Question: Hello i am trying to spawn boxes side by side i dont know what to do i have tried
using 'Float:left;' but that also didnt work
here is my css code
'''
<style>
div.heh
{
width:550px;
height:200px;
border:1px solid black;
background-color: #f5f5f5;
border: .5px solid #e3e3e3;
border-radius: 1px;
padding: 19px;
margin-bottom: 5px;
min-height: 10px;
-webkit-box-shadow: inset 0 1px 1px rgba(0, 0, 0, 0.05);
box-shadow: inset 0 1px 1px rgba(0, 0, 0, 0.05);
box-align:left
float:left;
}
div.hehh
{
width:550px;
height:200px;
border:1px solid black;
background-color: #f5f5f5;
border: .5px solid #e3e3e3;
border-radius: 1px;
padding: 19px;
margin-bottom: 5px;
min-height: 10px;
-webkit-box-shadow: inset 0 1px 1px rgba(0, 0, 0, 0.05);
box-shadow: inset 0 1px 1px rgba(0, 0, 0, 0.05);
box-align:right
float:right;
}
</style>
<!------- here is the HTML Structure ----->
<div class="heh" align="left">
<h3>SteamRep:<button type="button" class="btn btn-default" >Normal</button><br>
<a href="http://backpack.tf/id/712">View Backpack</a><br>
<a href="http://www.tf2outpost.com/user/285419">View TF2Outpost</a>
</h3>
</div>
<div class="hehh">
<h3>Positive Reputation:<font color="green">100</font><br>
Negative Reputation:<font color="red">1</font></br>
Total Raffles Participated:<font color="green">12</font><br>
Warnings Received:<font color="red">0</font><br>
</h3>
</div>
'''
In the above code the boxes would spawn below each other i dont know what is going wrong i have searched elsewhere also didnt find much resources here is the image
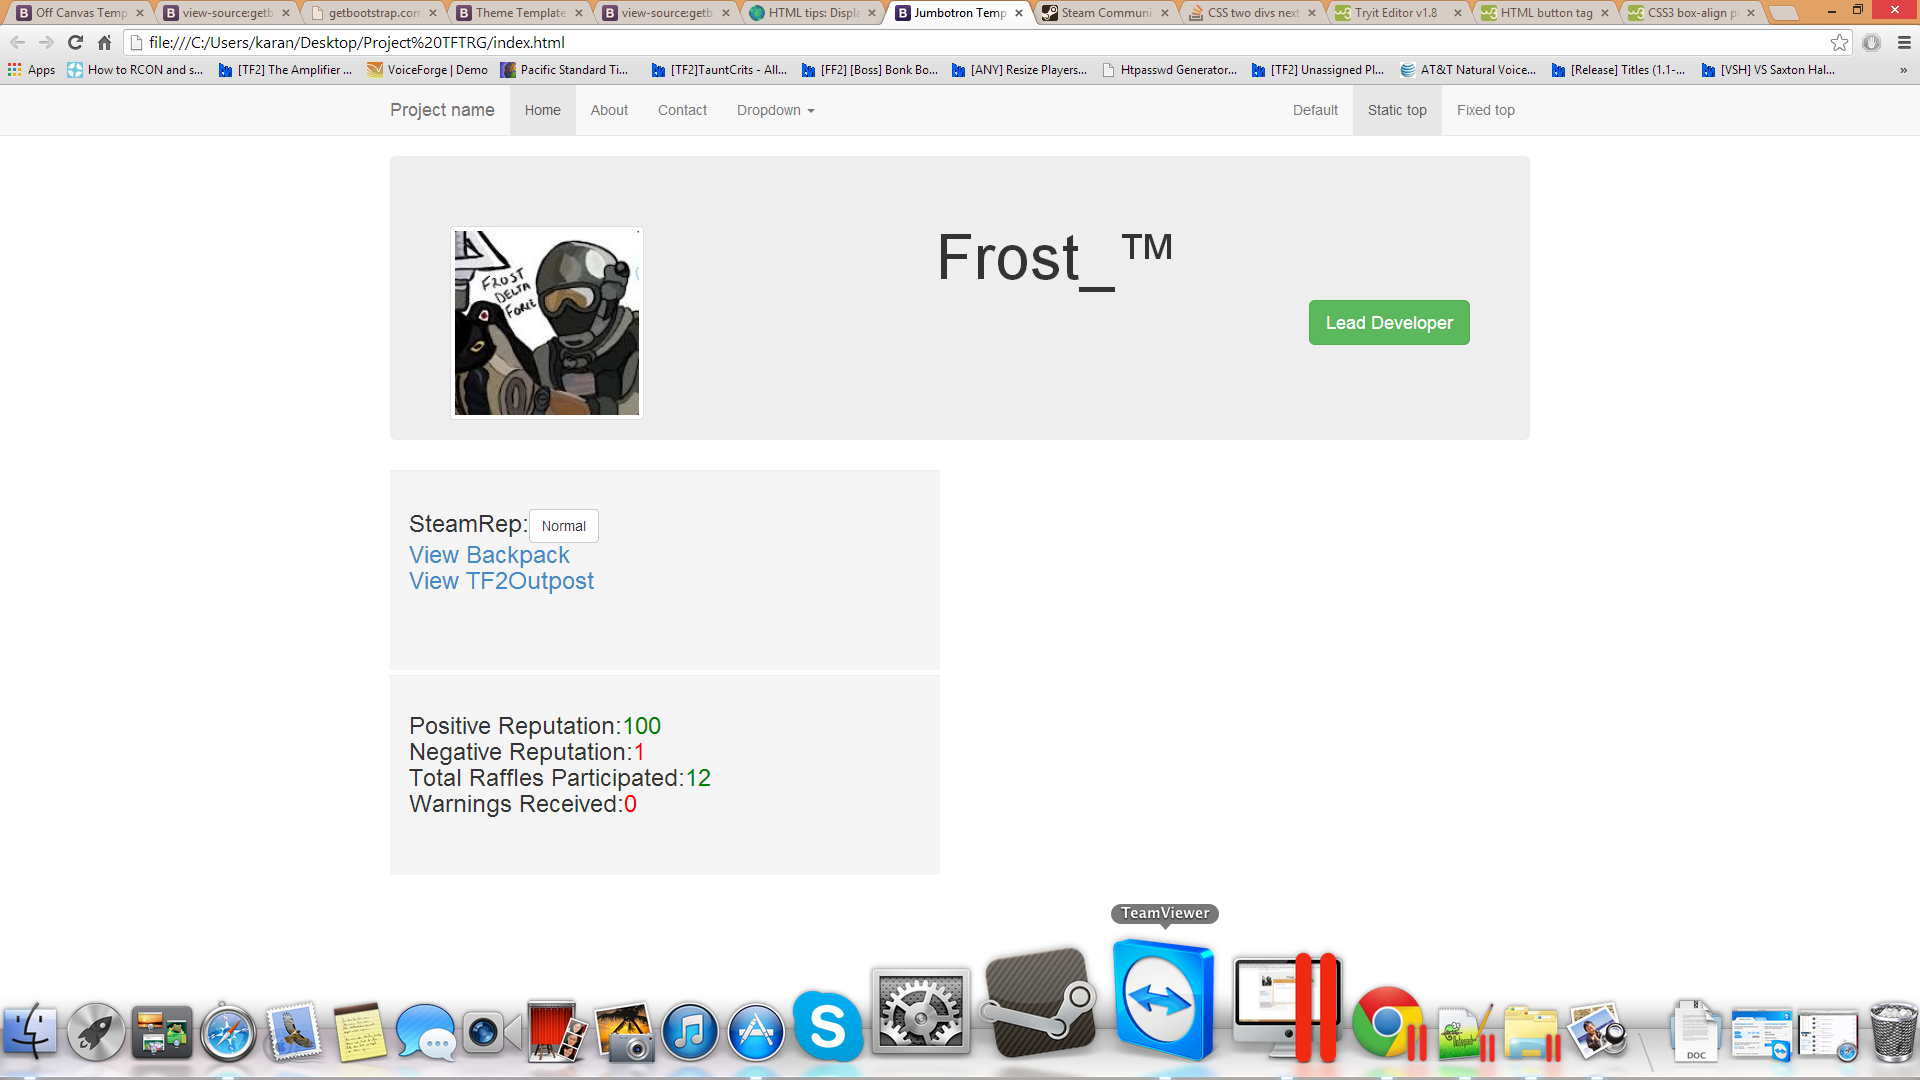
Answer: This Css method will also help you to make responsive Web site and reduce code redundancy in css.
Html
'''
<div class="heh" align="left">
<h3>SteamRep:<button type="button" class="btn btn-default" >Normal</button><br>
<a href="http://backpack.tf/id/712">View Backpack</a><br>
<a href="http://www.tf2outpost.com/user/285419">View TF2Outpost</a>
</h3>
</div>
<div class="heh last">
<h3>Positive Reputation:<font color="green">100</font><br>
Negative Reputation:<font color="red">1</font></br>
Total Raffles Participated:<font color="green">12</font><br>
Warnings Received:<font color="red">0</font><br>
</h3>
</div>
'''
Css
'''
div.heh
{
float:left;
width:42%;
height:200px;
border:1px solid black;
background-color: #f5f5f5;
border: 5px solid #e3e3e3;
border-radius: 1px;
padding: 19px;
margin-bottom: 5px;
min-height: 10px;
-webkit-box-shadow: inset 0 1px 1px rgba(0, 0, 0, 0.05);
box-shadow: inset 0 1px 1px rgba(0, 0, 0, 0.05);
box-align:left
float:left;
margin-right:5px;
}
.heh.last{margin:0 !important;}
'''